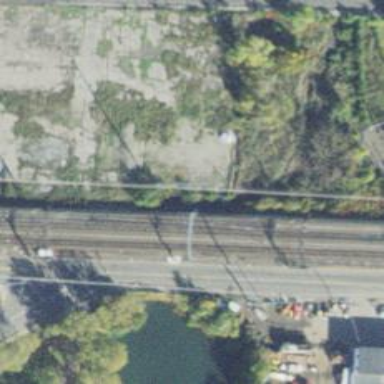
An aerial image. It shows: Abandoned railway spur.